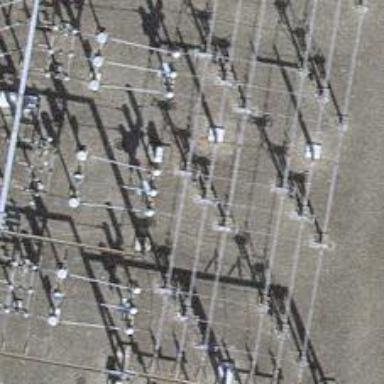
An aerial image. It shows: Power line with 3 cables in bay configuration.